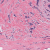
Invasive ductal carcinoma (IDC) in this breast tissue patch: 1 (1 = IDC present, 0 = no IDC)